Question: I have a tableview with buttons, and I would like to create a UIActionSheet here when I click on the 3 dots button. It is a custome tableview cell.

My UITableViewCell:
'''
import UIKit
class UserTableViewCell: UITableViewCell {
@IBOutlet weak var nameLabel: UILabel!
override func awakeFromNib() {
super.awakeFromNib()
// Initialization code
}
override func setSelected(_ selected: Bool, animated: Bool) {
super.setSelected(selected, animated: animated)
// Configure the view for the selected state
}
func view(with user: User){
nameLabel.text = user.getName();
}
@IBAction func btnMenu(_ sender: UIButton) {
//here I want to execute the UIActionSheet
}
@IBAction func btnDial(_ sender: UIButton) {
}
}
'''
and in my view controller:
'''
func tableView(_ tableView: UITableView, numberOfRowsInSection section: Int) -> Int {
return users.count;
}
func tableView(_ tableView: UITableView, cellForRowAt indexPath: IndexPath) -> UITableViewCell {
let cell = tableView.dequeueReusableCell(withIdentifier: "userCell", for: indexPath) as? UserTableViewCell;
cell?.view(with: users[indexPath.row]);
return cell!;
}
'''
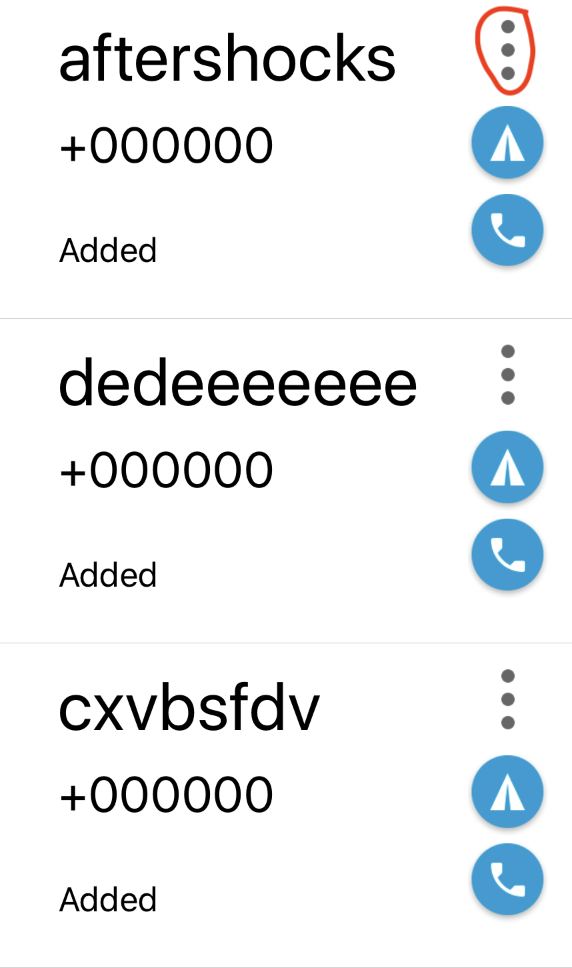
Answer: Try this and do some changes in UserTableViewCell
'''
class UserTableViewCell: UITableViewCell {
weak var myVC : UIViewController?
@IBAction func btnMenu(_ sender: UIButton) {
//here I want to execute the UIActionSheet
let actionsheet = UIAlertController(title: nil, message: nil, preferredStyle: UIAlertControllerStyle.actionSheet)
actionsheet.addAction(UIAlertAction(title: "Take a Photo", style: UIAlertActionStyle.default, handler: { (action) -> Void in
}))
actionsheet.addAction(UIAlertAction(title: "Choose Exisiting Photo", style: UIAlertActionStyle.default, handler: { (action) -> Void in
}))
actionsheet.addAction(UIAlertAction(title: "Cancel", style: UIAlertActionStyle.cancel, handler: { (action) -> Void in
}))
myVC?.present(actionsheet, animated: true, completion: nil)
}
}
'''
And modify this method
'''
func tableView(_ tableView: UITableView, cellForRowAt indexPath: IndexPath) -> UITableViewCell {
let cell = tableView.dequeueReusableCell(withIdentifier: "userCell", for: indexPath) as? UserTableViewCell;
cell?.view(with: users[indexPath.row]);
cell?.myVC = self
return cell!;
}
'''